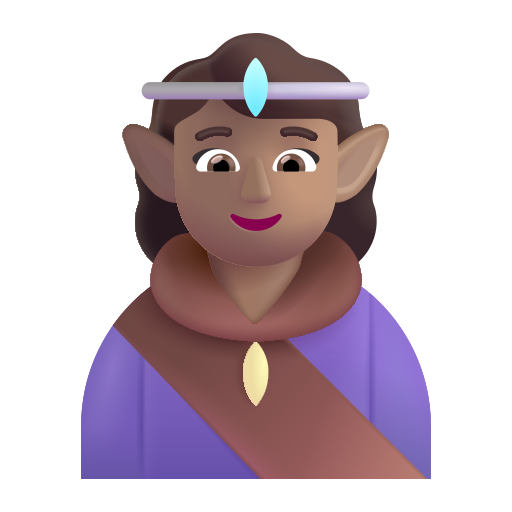
woman elf color